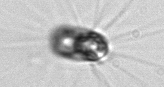
Label: Corethron_hystrix